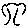
Label: tree